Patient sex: M
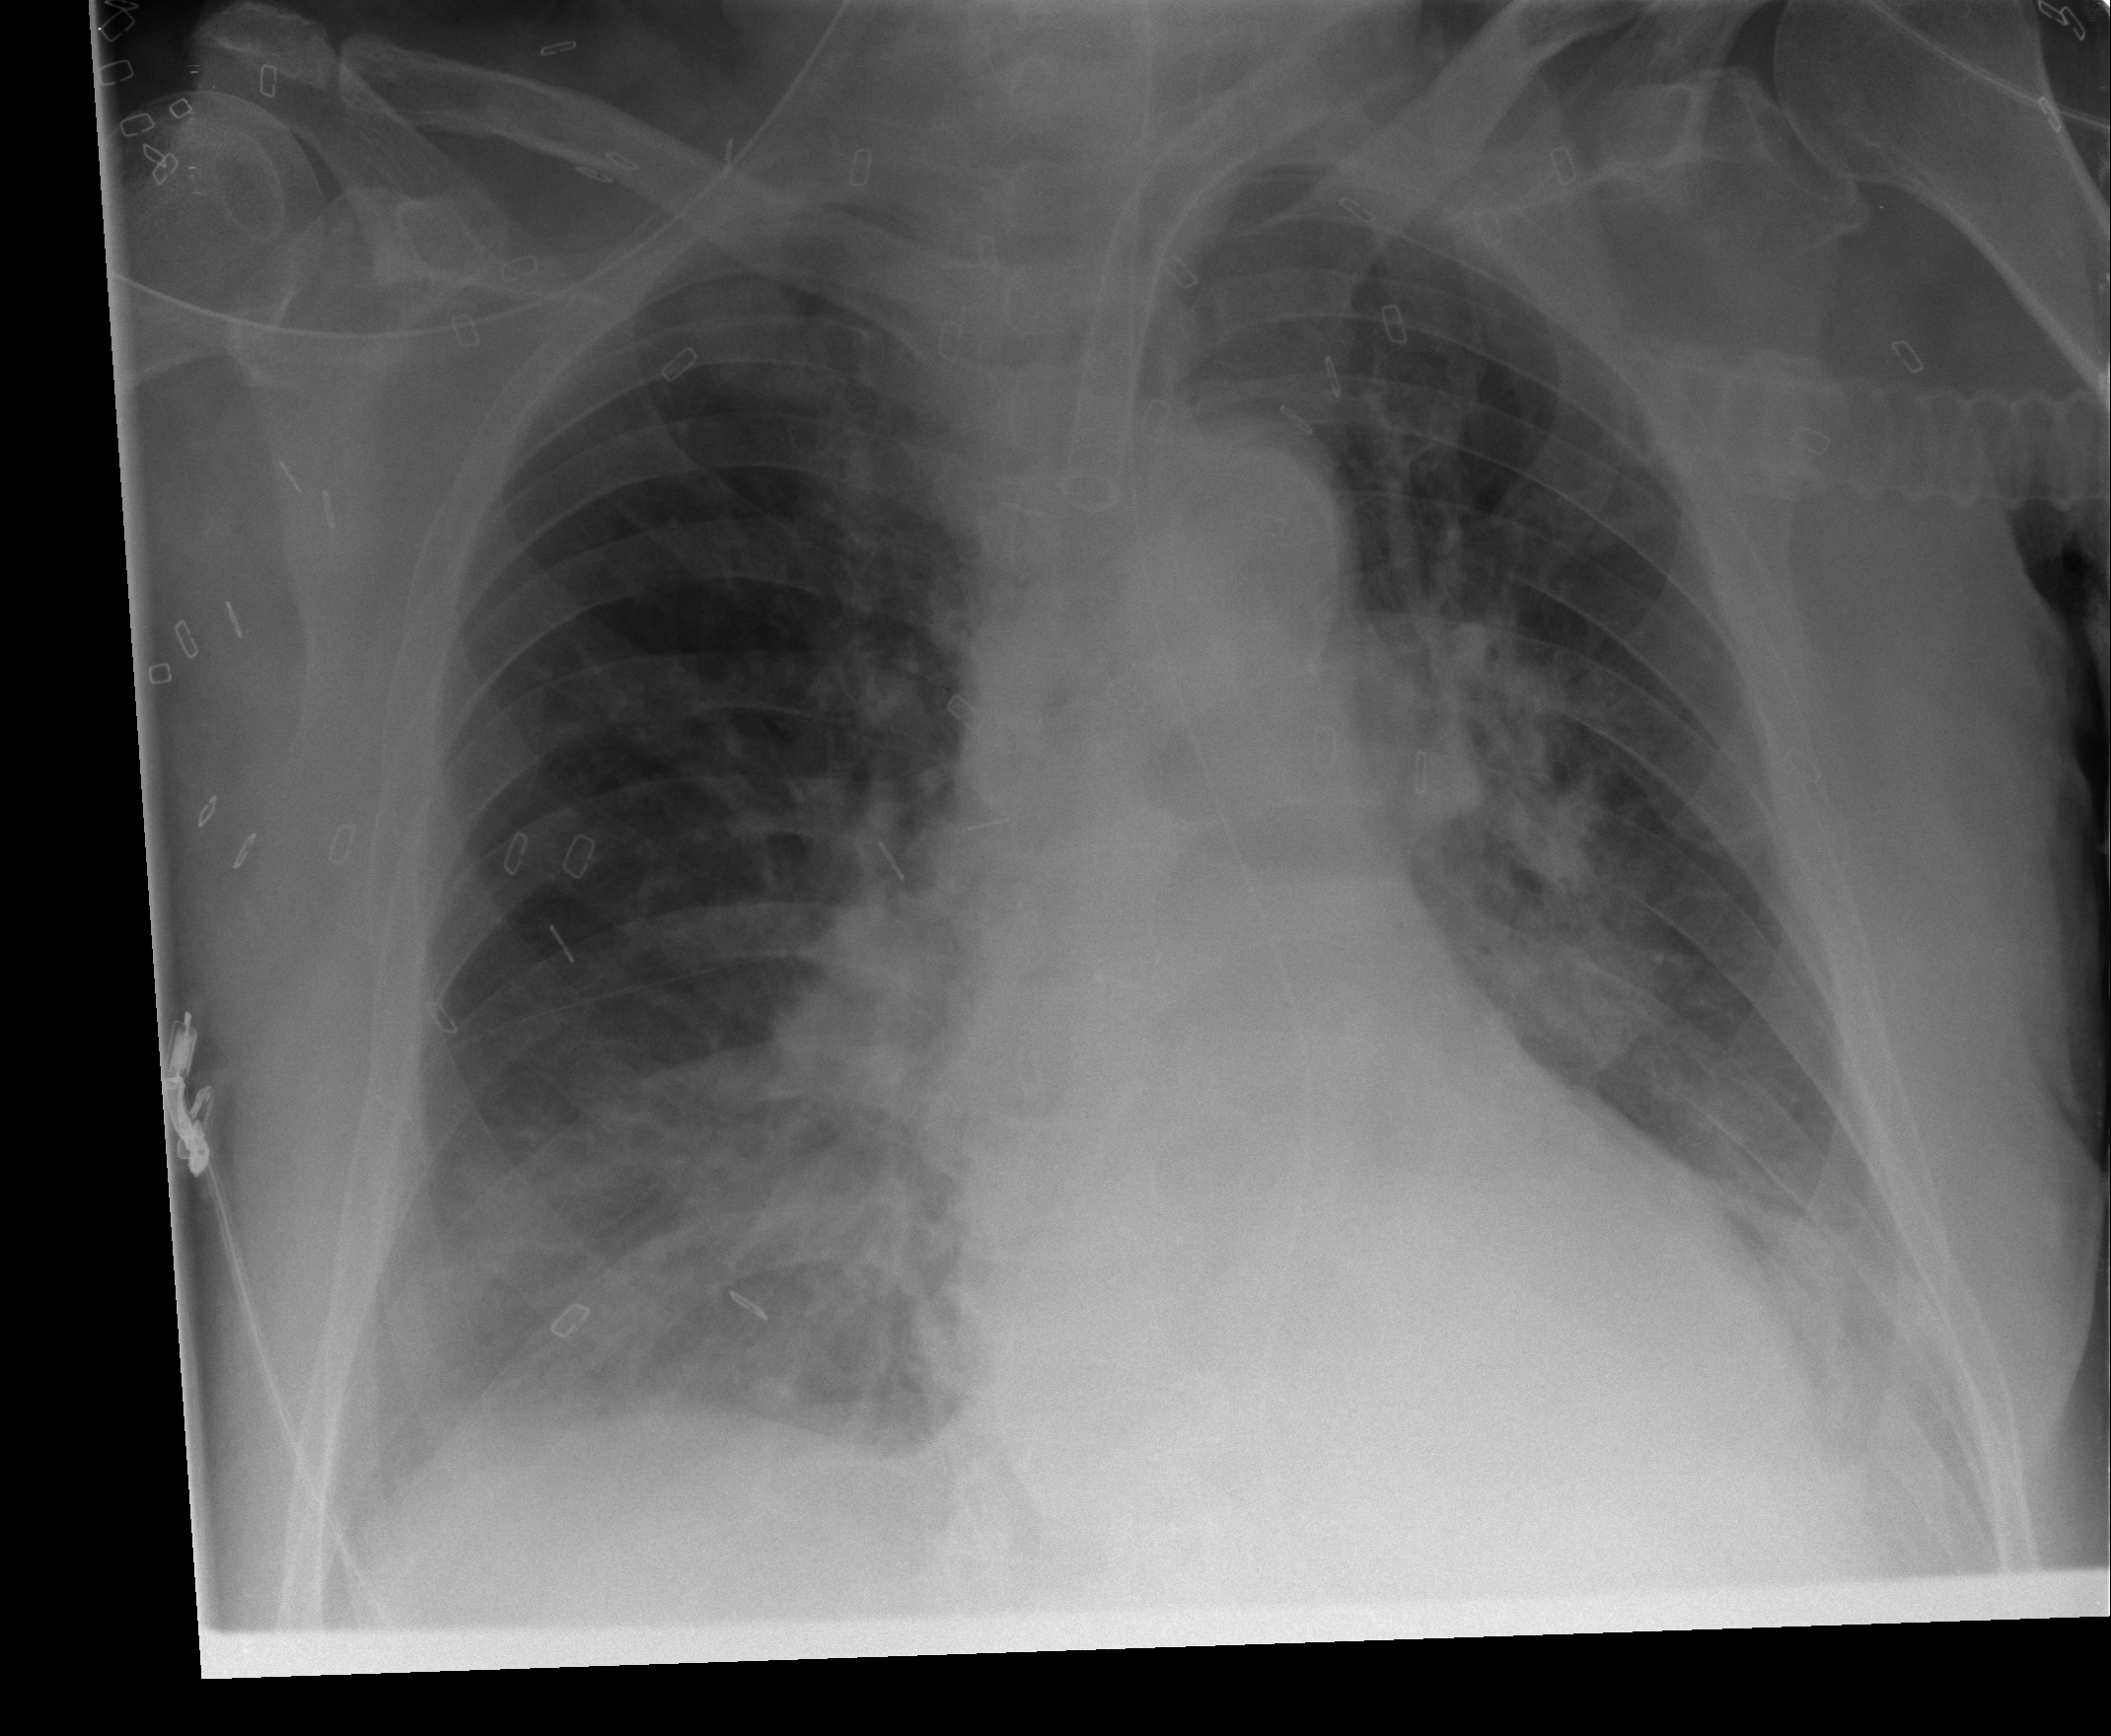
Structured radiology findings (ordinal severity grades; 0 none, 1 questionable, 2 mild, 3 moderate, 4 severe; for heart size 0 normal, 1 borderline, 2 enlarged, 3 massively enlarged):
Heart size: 0
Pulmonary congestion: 2
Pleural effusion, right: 2
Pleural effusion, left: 2
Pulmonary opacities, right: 2
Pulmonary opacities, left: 2
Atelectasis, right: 2
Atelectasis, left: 2